Question: I am using the Easy Table View class <URL>.
I have tried reloading the data after making the data's array nil, but does not clear the old drawings:
'''
[myEasyTableView.tableView reloadData];
'''
Here is a screen shot. This is a horizontal table view, which is easy to set up with this class. The top half of the image is what it should look like, but note after changing the data below, the drawing of the formerly existent cells are still visible, beneath the actual new cells.

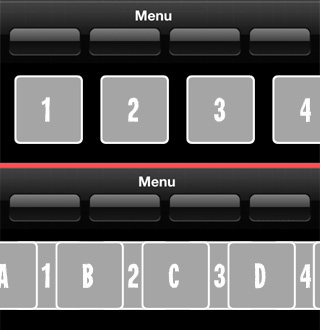
Answer: I added the following code to the method that sets up the tableView. Seems to do the trick.
'''
for (CellView* cellView in horizontalTableView.subviews) {
[cellView removeFromSuperview];
}
'''